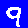
Digit: 9